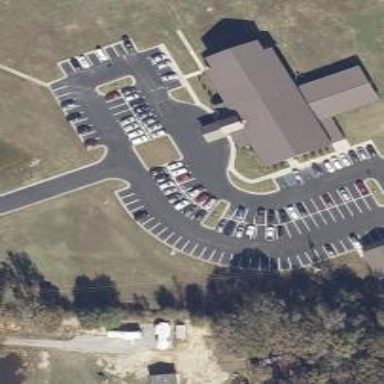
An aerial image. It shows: Asphalt parking aisle off service road.